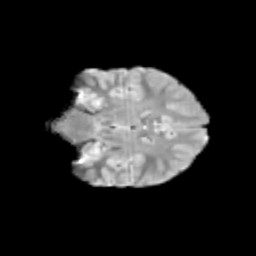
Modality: T2w
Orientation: coronal
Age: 11
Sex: female
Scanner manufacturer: siemens
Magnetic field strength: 3 T
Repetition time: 3.8 s
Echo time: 0.07 s